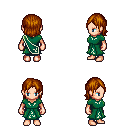
a pixel art fantasy rpg character, female body template, human, light skin, sash dress, magenta pants, brunette long bangs hairstyle, four views (front, back, left, right), 2x2 character sprite sheet, small pixel art, hard edges, no anti-aliasing